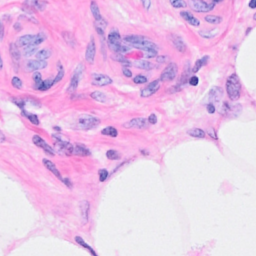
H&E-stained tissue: Breast